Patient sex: F
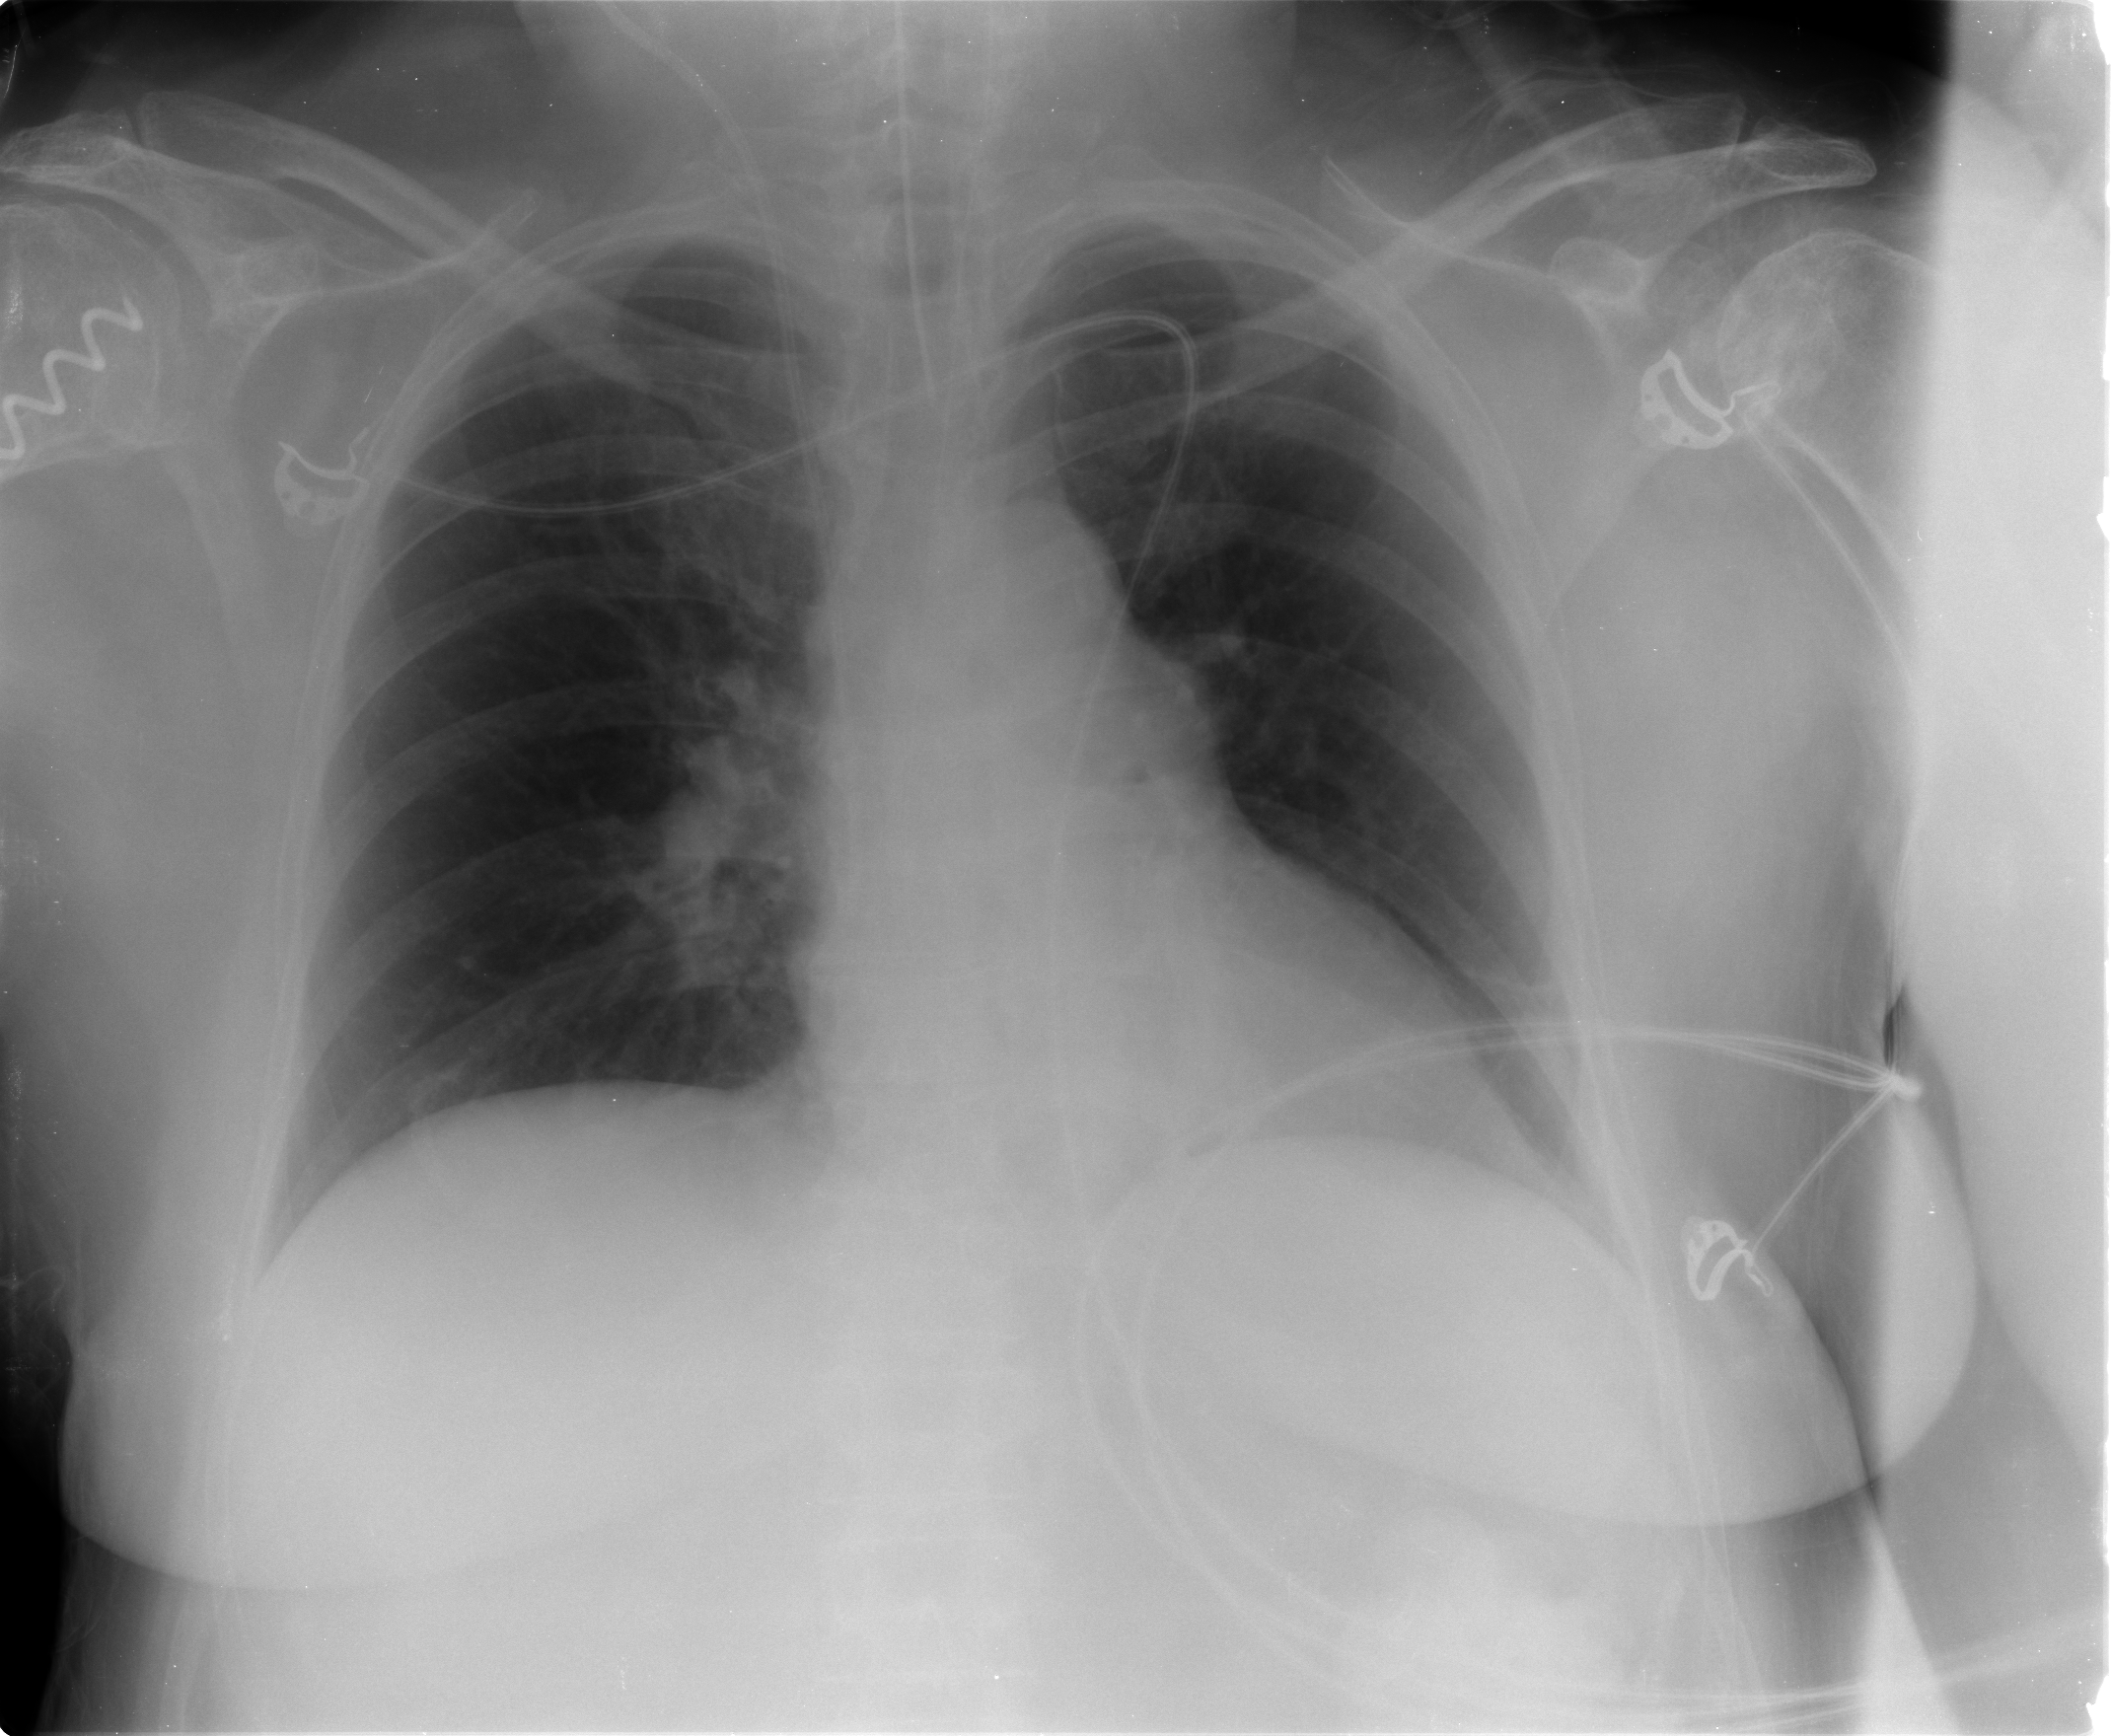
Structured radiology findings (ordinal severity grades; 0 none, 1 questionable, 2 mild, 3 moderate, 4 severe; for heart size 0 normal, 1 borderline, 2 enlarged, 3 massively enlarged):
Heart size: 0
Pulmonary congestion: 0
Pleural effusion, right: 0
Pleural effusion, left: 1
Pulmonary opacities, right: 0
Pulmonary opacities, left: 0
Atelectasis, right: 2
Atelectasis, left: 2